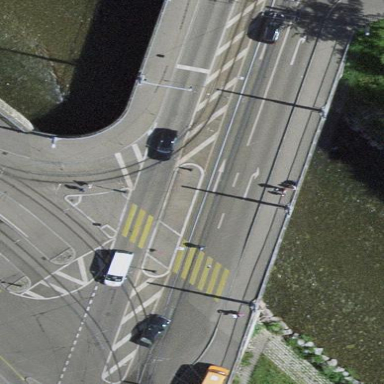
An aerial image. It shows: Bridge with beam structure.